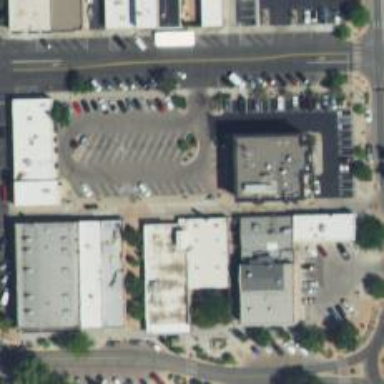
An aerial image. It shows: Parking space.